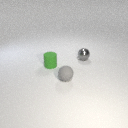
small gray metal sphere to the right of small green rubber cylinder